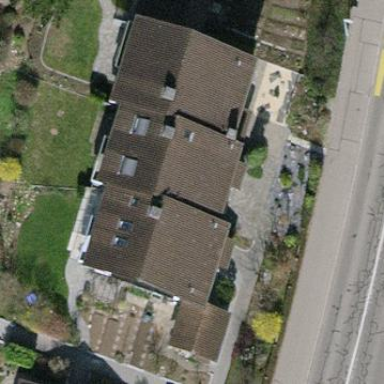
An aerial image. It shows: Residential building with gabled roof made of roof tiles. The roof orientation is across the building.